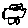
Label: car